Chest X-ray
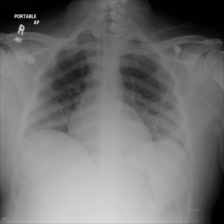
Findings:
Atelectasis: negative
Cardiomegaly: negative
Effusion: negative
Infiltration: negative
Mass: negative
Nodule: negative
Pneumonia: negative
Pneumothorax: negative
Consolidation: negative
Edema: negative
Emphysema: negative
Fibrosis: negative
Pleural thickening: negative
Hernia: negative